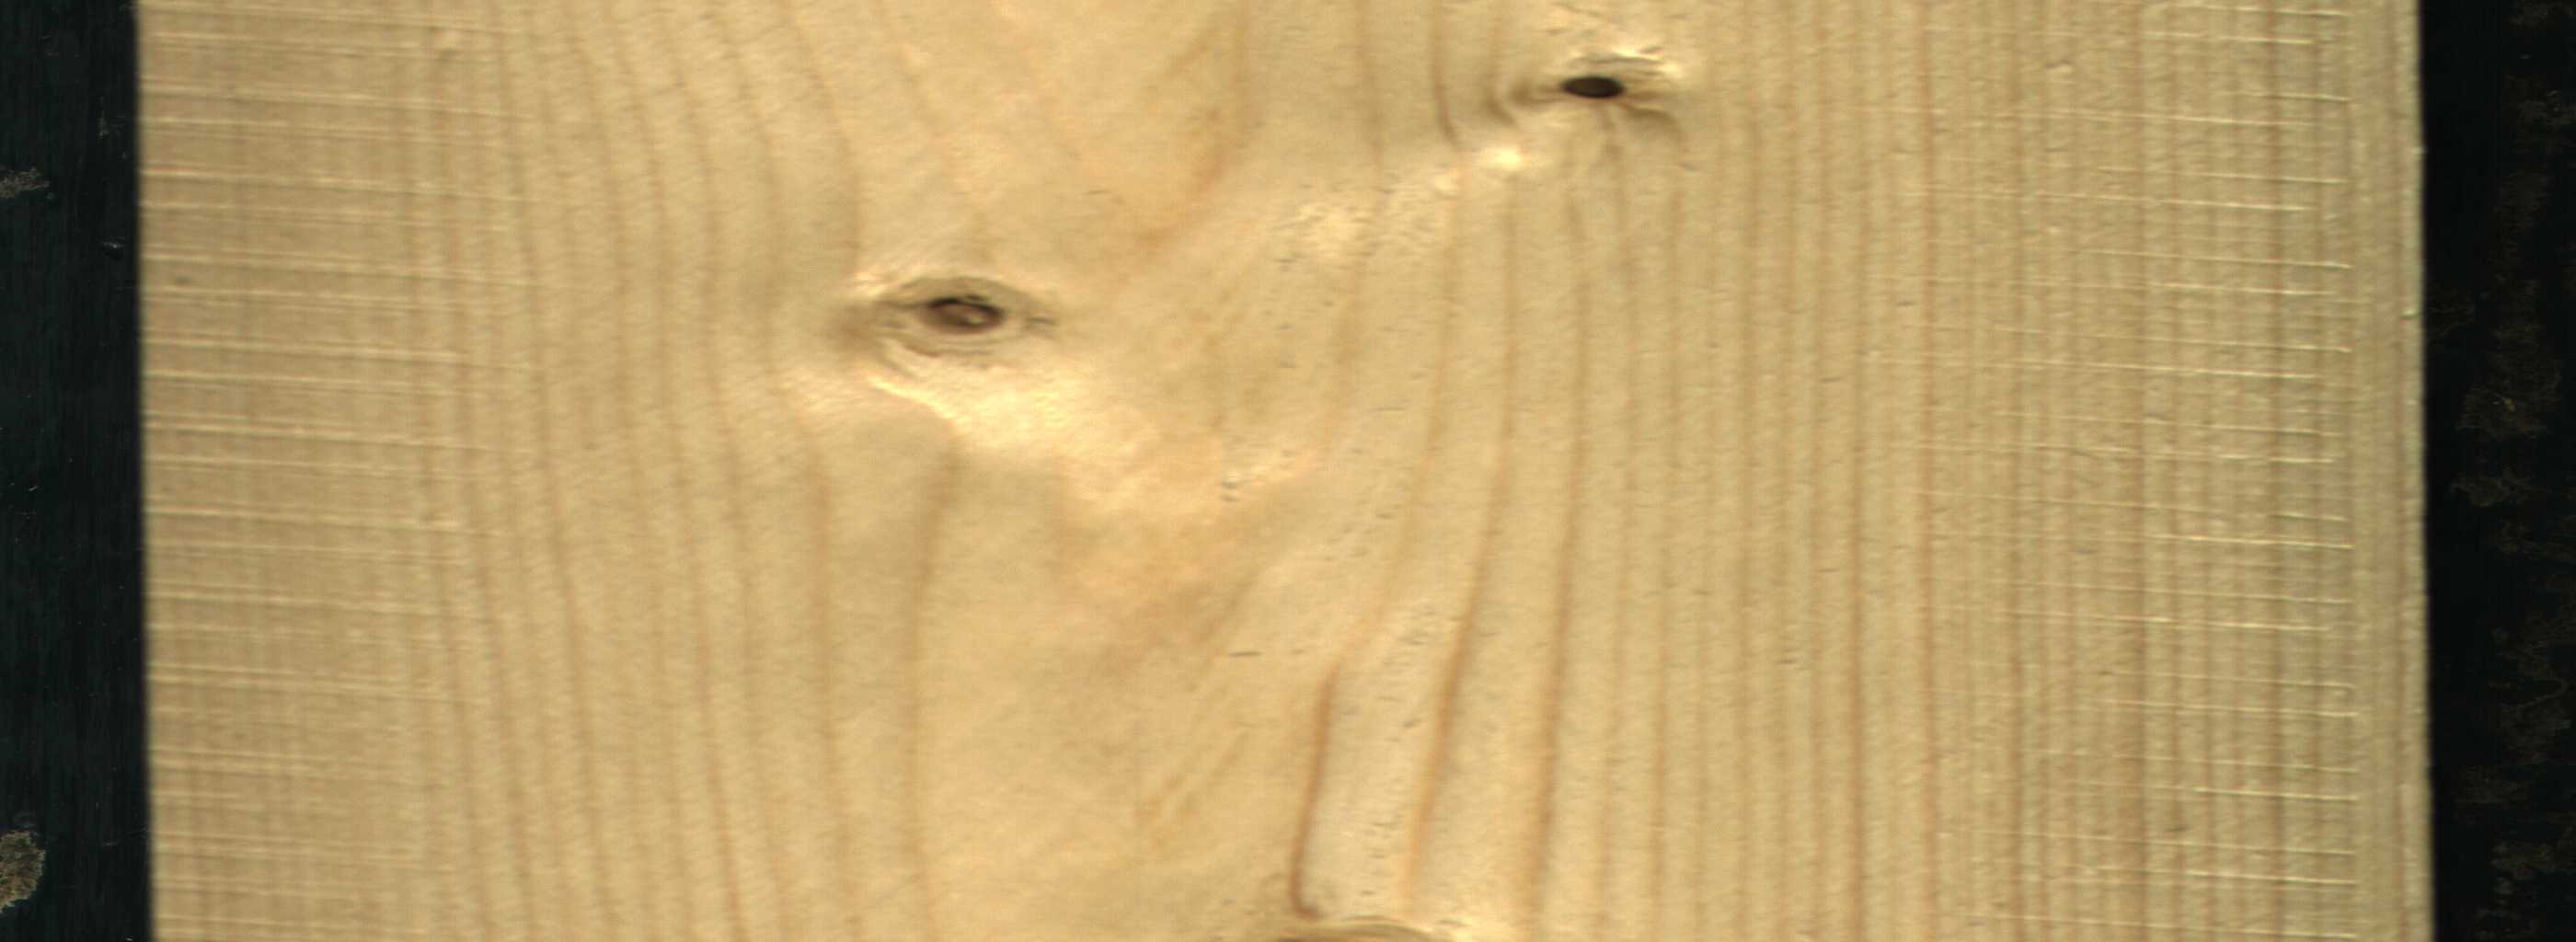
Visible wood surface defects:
Dead_Knot
Dead_Knot